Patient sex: M
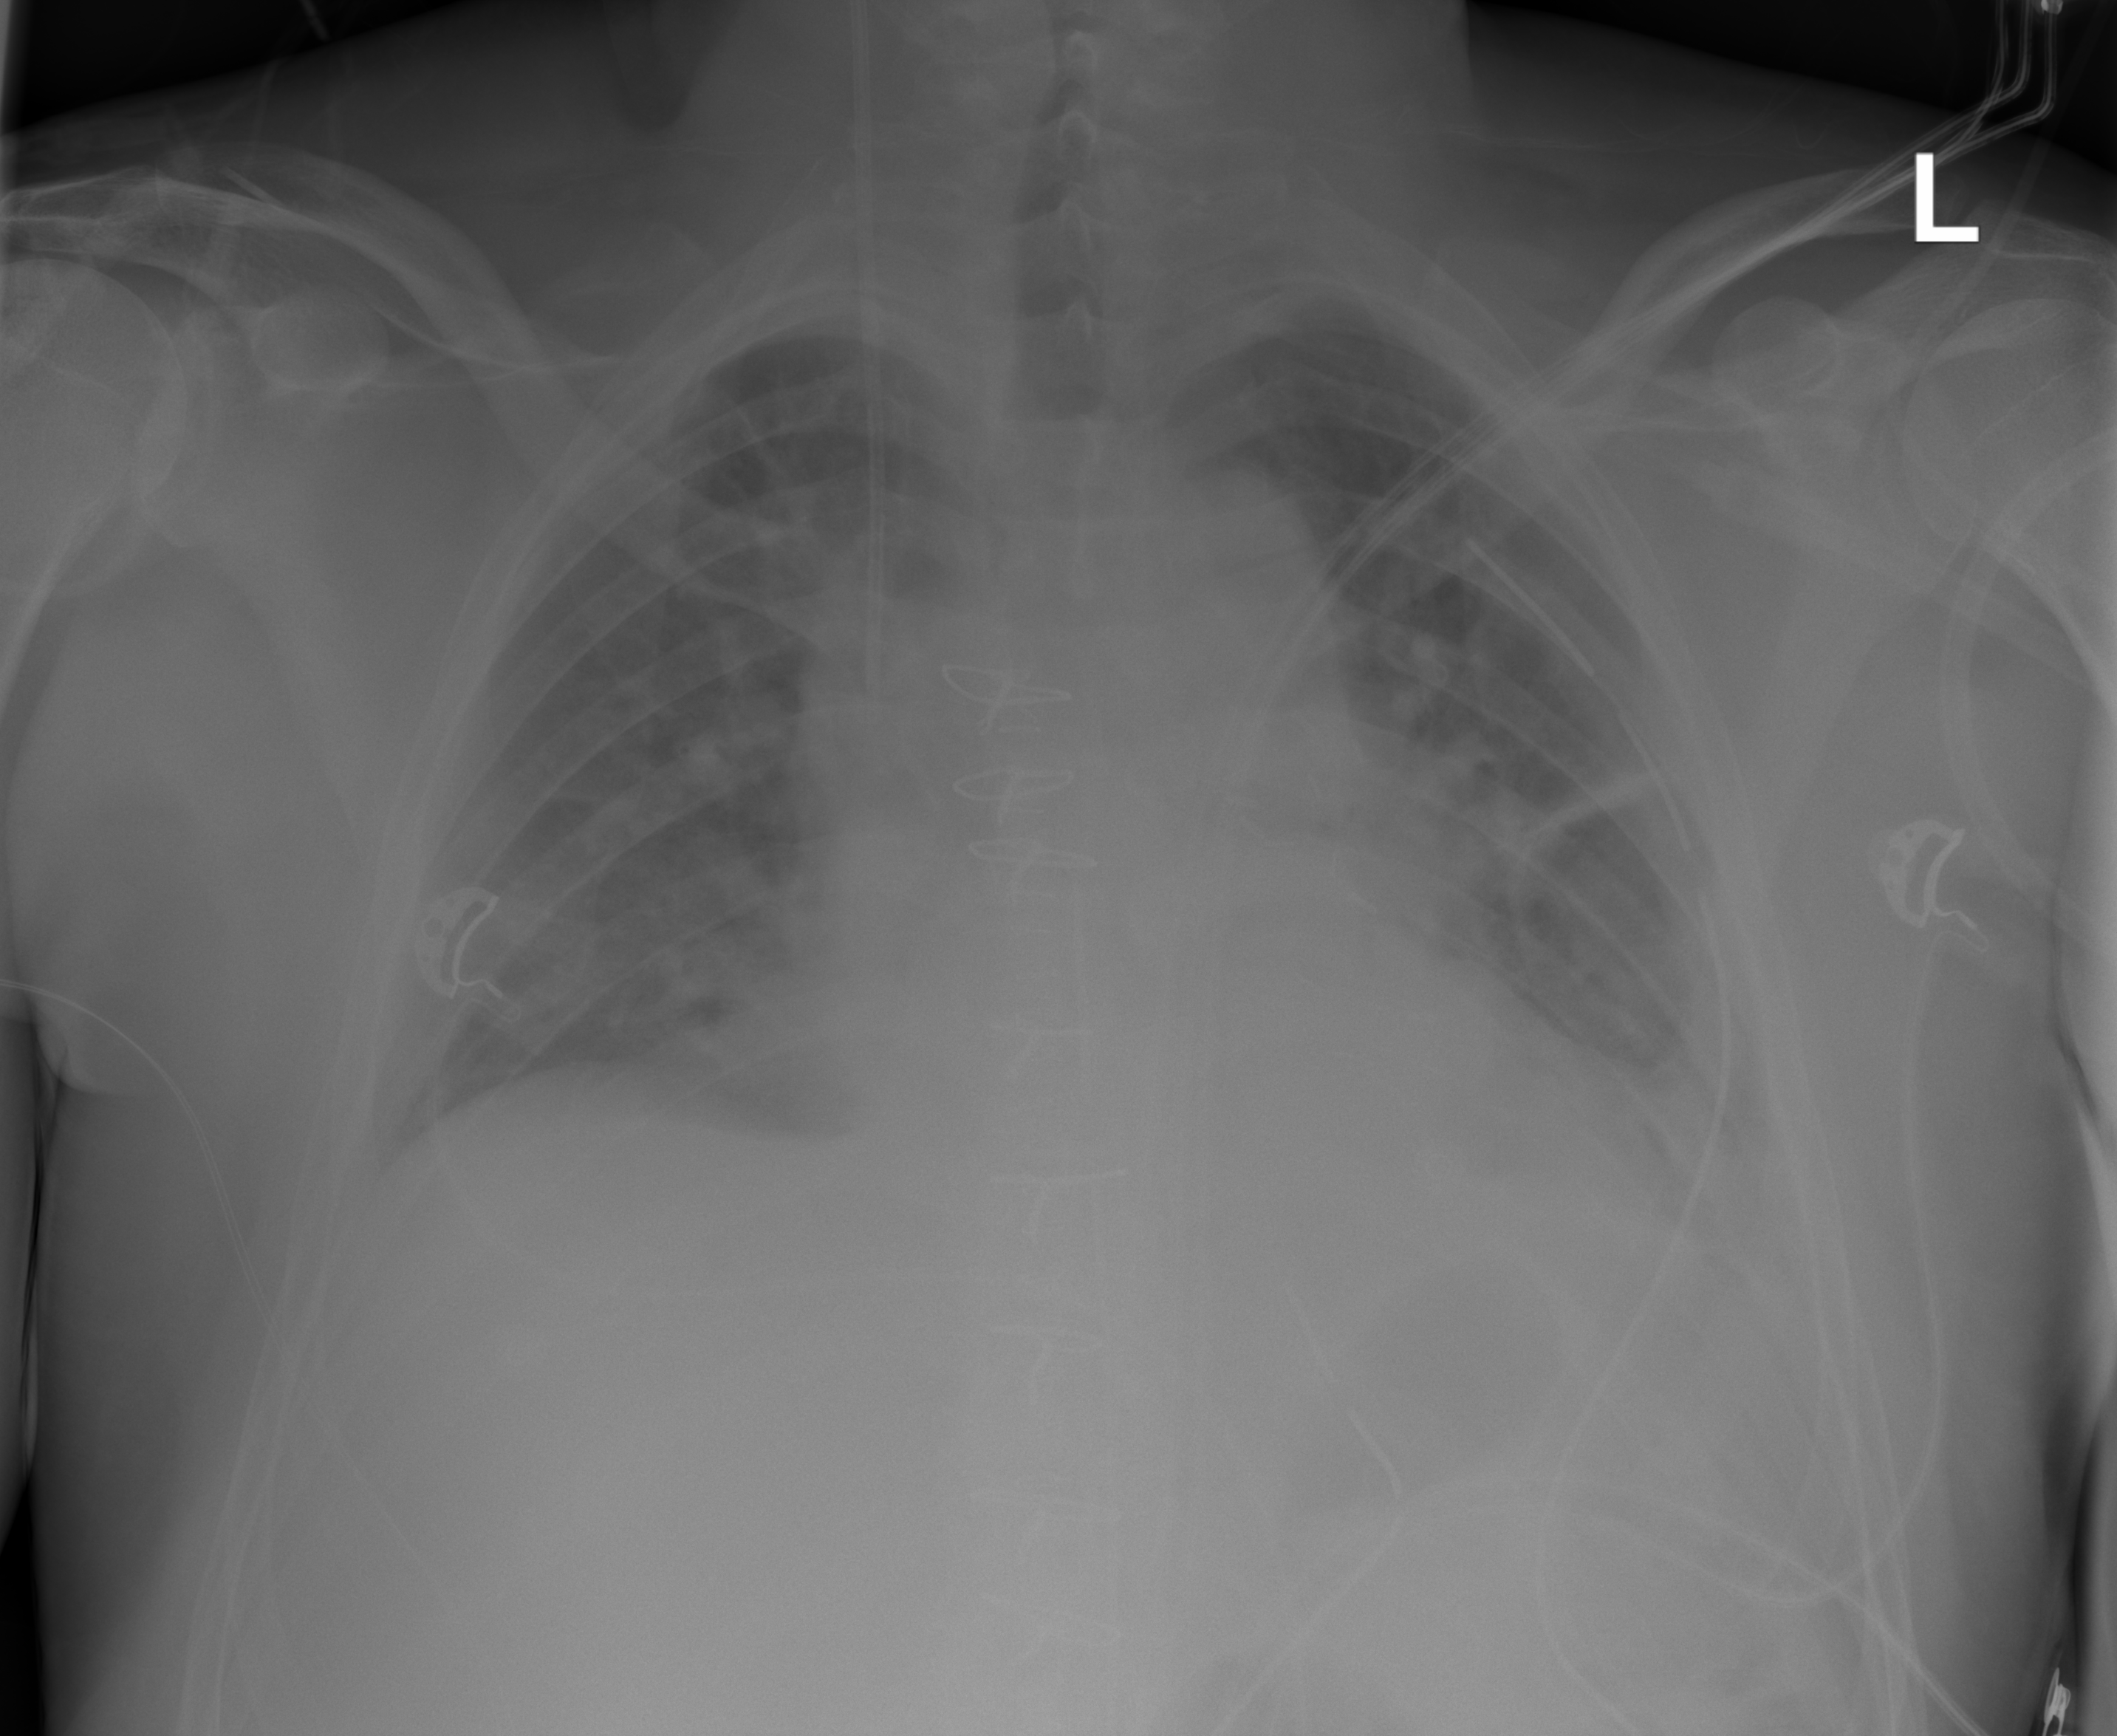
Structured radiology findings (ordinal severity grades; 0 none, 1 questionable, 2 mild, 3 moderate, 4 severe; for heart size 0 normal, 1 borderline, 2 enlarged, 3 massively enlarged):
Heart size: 2
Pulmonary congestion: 2
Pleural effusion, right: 1
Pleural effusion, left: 2
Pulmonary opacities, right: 0
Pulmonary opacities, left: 0
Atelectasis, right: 1
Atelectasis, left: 2